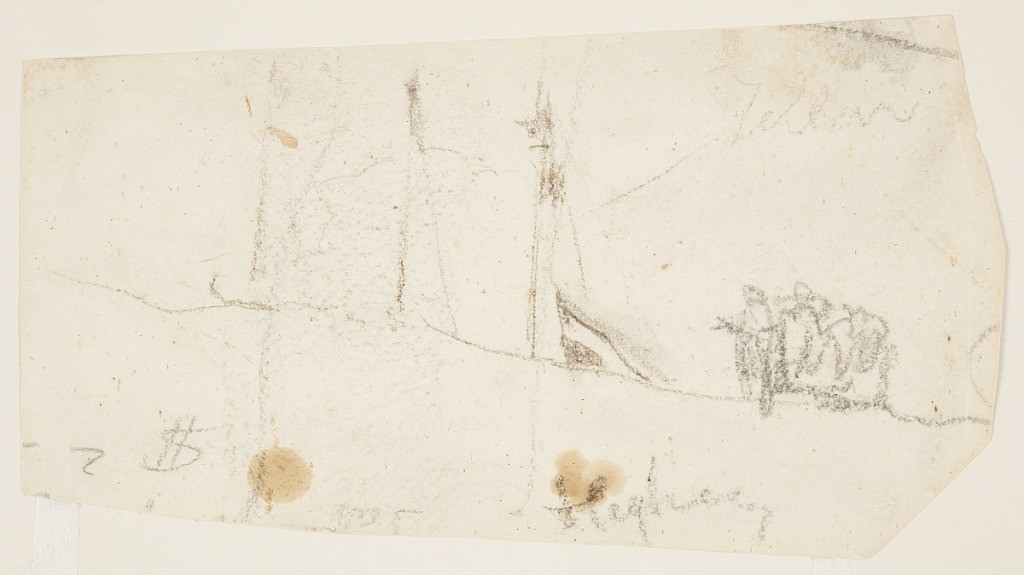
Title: Figures on a Sand Dune
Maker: Winslow Homer, American, 1836–1910
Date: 1895–96
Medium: Charcoal on paper
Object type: Drawing
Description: Horizontal view shows crest of a sand dune, on which is a group of men, and above which project three masts of a schooner flying an inverted flag.